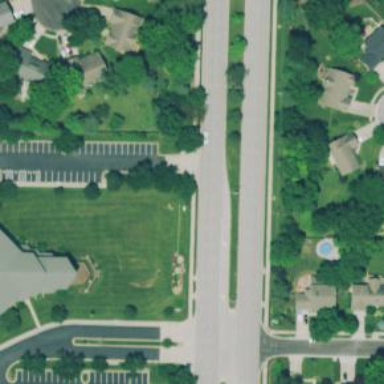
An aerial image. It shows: Dash road marking.